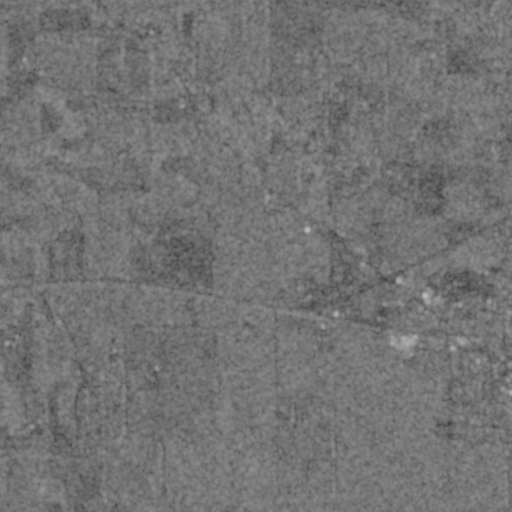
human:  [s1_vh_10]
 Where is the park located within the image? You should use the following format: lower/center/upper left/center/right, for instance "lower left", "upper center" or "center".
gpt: The park is located in the lower right of the image.
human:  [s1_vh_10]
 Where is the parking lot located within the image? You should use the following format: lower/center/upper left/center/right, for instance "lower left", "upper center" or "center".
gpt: The parking lot is located in the center right of the image.
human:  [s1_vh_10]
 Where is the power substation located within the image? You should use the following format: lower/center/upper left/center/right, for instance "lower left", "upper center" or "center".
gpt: The power substation is located in the center left of the image.
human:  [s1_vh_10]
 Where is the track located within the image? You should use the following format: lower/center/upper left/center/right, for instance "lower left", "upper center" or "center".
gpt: The track is located in the center right of the image.
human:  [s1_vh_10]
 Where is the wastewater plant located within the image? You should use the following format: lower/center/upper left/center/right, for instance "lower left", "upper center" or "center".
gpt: The wastewater plant is located in the center right of the image.
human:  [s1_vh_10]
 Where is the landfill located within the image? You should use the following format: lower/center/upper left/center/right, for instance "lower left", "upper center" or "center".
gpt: There is no landfill in the image.

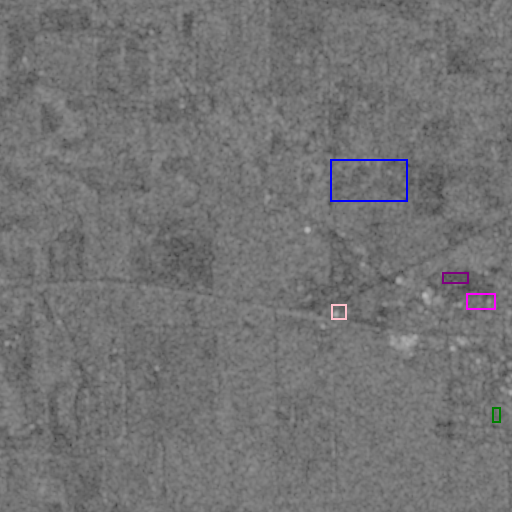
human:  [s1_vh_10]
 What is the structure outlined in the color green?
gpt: The structure outlined in green is a park.
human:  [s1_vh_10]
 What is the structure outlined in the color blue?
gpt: The structure outlined in blue is a quarry.
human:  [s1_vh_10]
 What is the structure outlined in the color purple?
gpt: The structure outlined in purple is a track.
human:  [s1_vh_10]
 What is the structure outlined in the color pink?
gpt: The structure outlined in pink is a wastewater plant.
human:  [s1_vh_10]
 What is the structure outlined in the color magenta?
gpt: The structure outlined in magenta is a building.
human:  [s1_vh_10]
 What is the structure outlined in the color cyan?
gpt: There is no cyan outline.